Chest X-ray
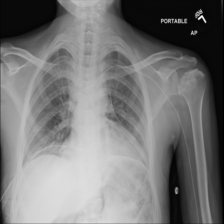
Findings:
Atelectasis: negative
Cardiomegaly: negative
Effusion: negative
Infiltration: negative
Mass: negative
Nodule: negative
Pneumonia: negative
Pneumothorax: positive
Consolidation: negative
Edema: negative
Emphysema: negative
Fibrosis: negative
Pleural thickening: negative
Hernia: negative